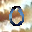
Label: 0